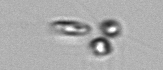
Label: Chaetoceros